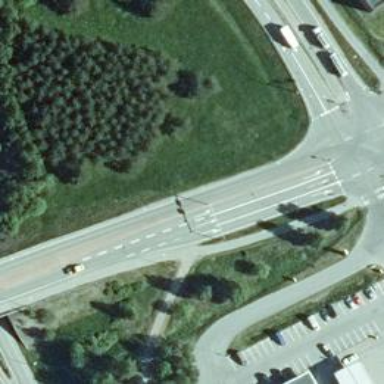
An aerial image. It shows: Secondary road with asphalt surface.